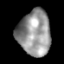
Tissue: lung
Cell type: T cells
Senescence score: 0.1497
Nuclear area (px): 1450
Mean DAPI intensity: 150.165